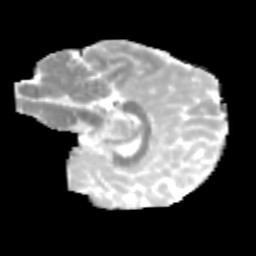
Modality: MD
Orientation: sagittal
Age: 13
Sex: female
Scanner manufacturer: siemens
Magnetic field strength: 3 T
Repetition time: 3.8 s
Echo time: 0.07 s